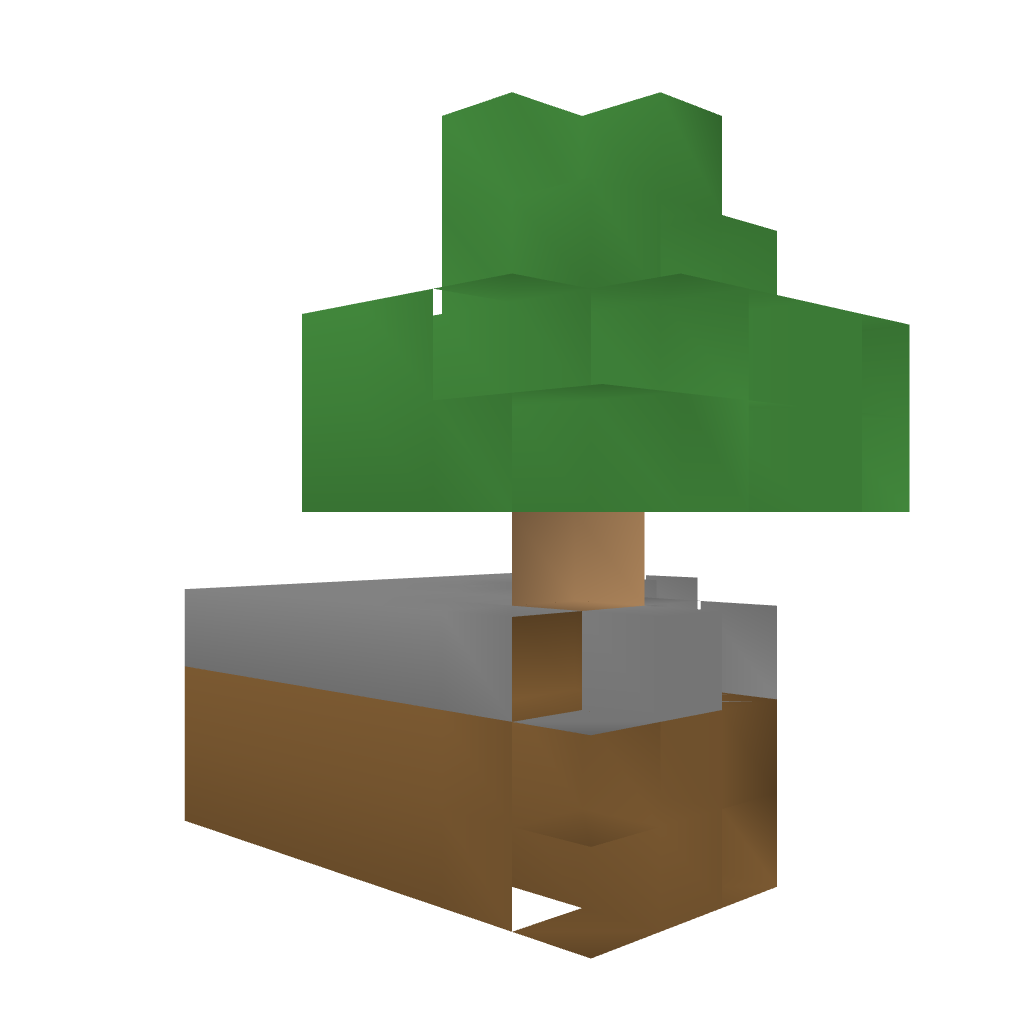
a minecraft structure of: Skyblock (Easy) bad low quality